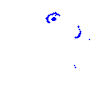
Particle: kaon